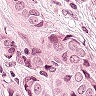
Metastatic tissue present: yes